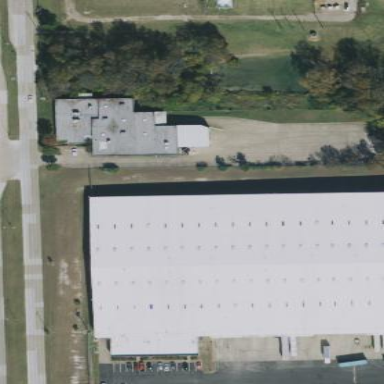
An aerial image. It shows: Warehouse building.